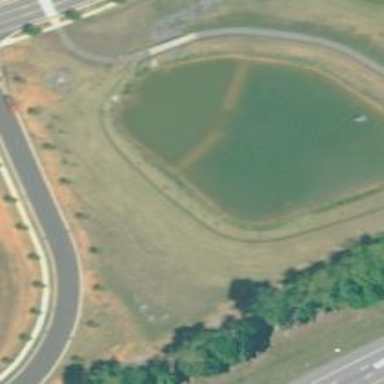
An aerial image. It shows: Stormwater basin filled with water.